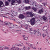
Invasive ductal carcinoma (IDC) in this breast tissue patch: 0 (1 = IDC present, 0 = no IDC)